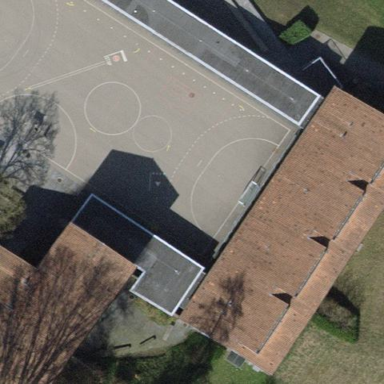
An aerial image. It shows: Asphalt handball pitch.